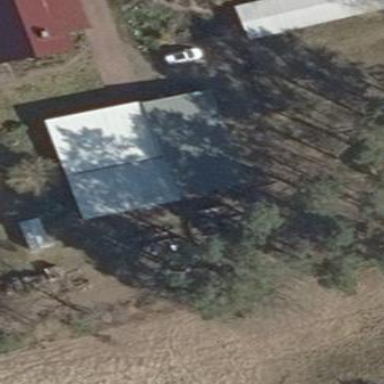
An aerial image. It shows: Part of building.